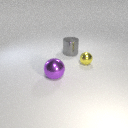
small yellow metal sphere in front of large gray metal cylinder